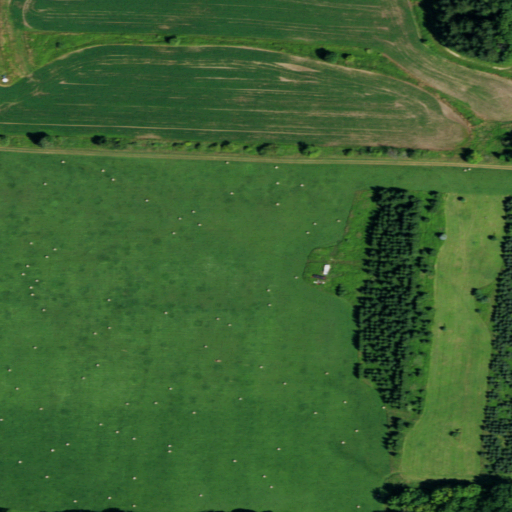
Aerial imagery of mountain in New York named Hammond Hill containing pasture, cultivated crops, grassland, deciduous forest, mixed forest, and open development